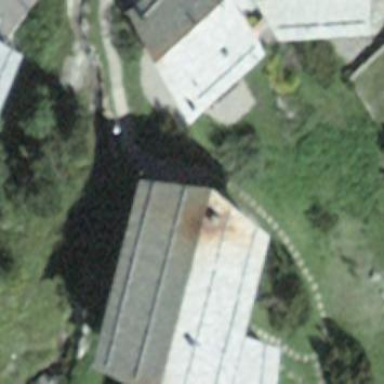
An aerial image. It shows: Part of building.